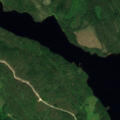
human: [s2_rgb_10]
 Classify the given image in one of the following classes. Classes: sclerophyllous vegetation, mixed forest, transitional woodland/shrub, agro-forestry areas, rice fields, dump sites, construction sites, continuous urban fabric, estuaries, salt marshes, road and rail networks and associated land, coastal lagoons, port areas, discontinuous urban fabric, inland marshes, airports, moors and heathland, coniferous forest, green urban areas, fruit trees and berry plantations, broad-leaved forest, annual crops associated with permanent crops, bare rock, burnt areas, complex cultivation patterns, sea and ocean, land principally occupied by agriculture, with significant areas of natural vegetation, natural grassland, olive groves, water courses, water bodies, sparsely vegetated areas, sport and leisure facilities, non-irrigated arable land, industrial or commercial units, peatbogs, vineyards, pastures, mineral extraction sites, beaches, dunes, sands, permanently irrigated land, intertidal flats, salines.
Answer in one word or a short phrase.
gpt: coniferous forest, mixed forest, transitional woodland/shrub, water bodies